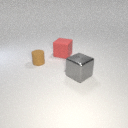
large gray metal cube to the right of large red rubber cube